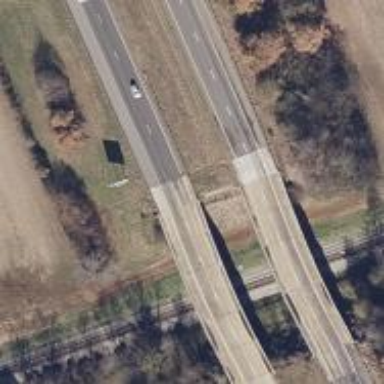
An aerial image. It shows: Viaduct bridge over motorway.